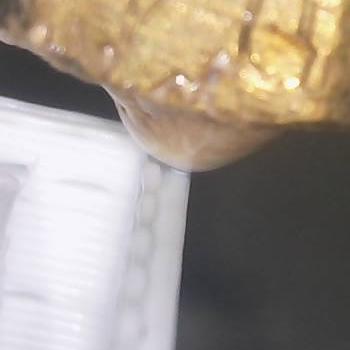
Flow rate: 59%